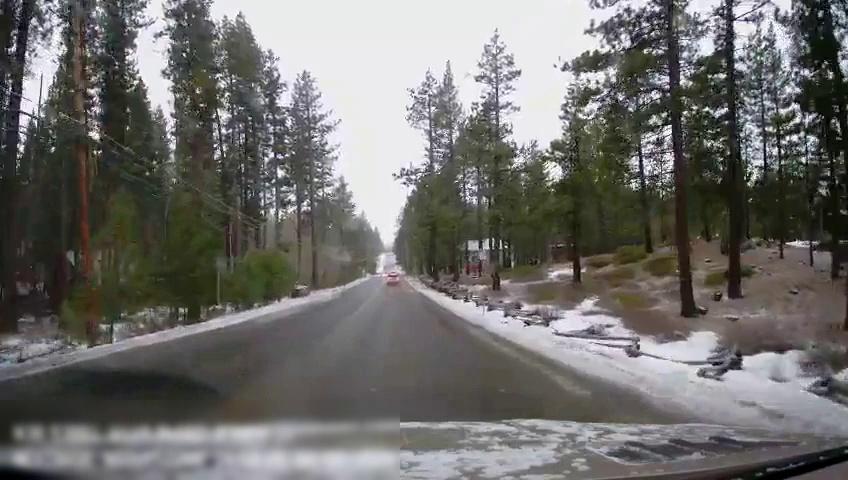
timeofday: Day
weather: Snowy
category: Drivable Space